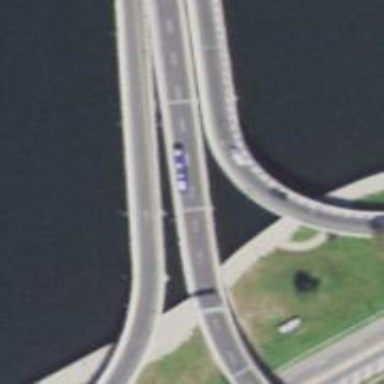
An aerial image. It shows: Primary_link highway crossing bridge.